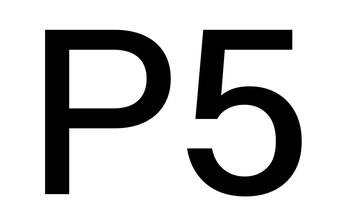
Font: InstrumentSans_Medium